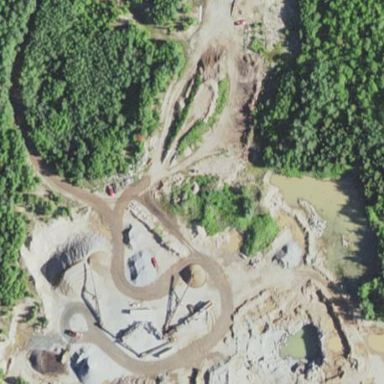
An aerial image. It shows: Quarry area.